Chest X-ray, AP view. Patient: 81 years old, sex F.
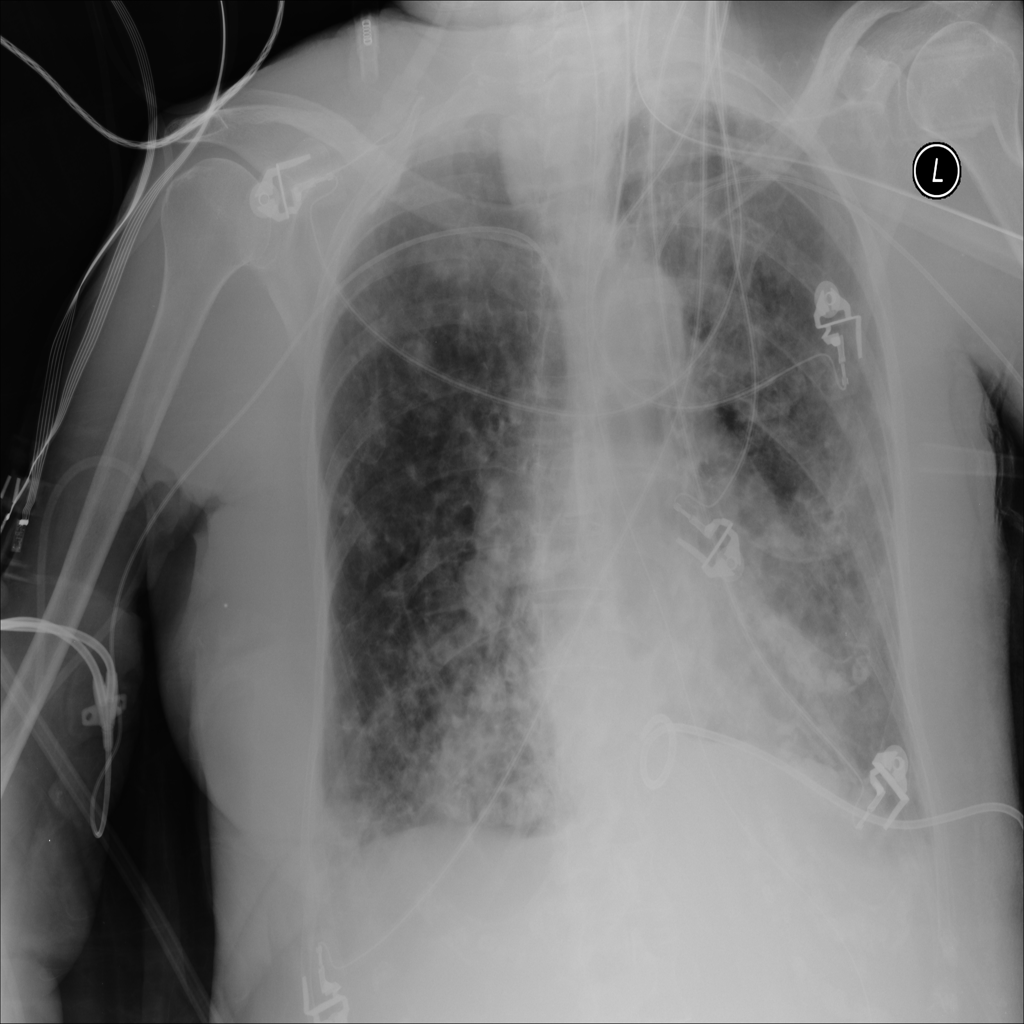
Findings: Infiltration, Nodule